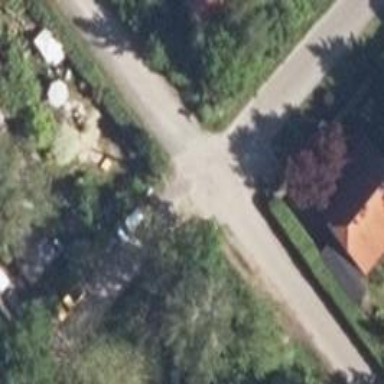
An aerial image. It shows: Residential road with gravel surface.